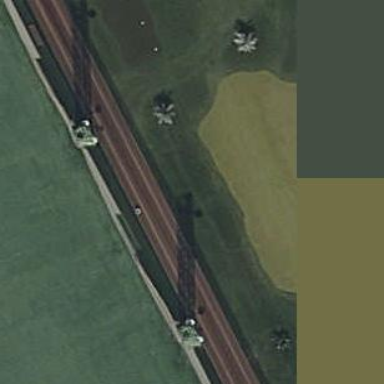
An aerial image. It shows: Golf green.